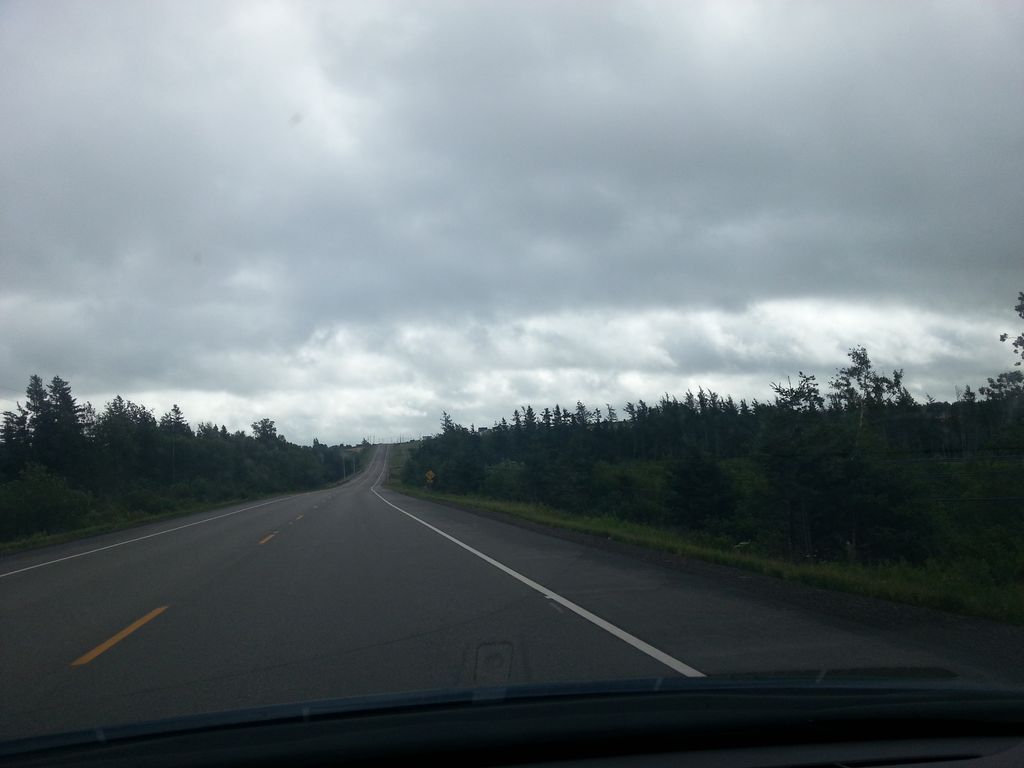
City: charlottetown